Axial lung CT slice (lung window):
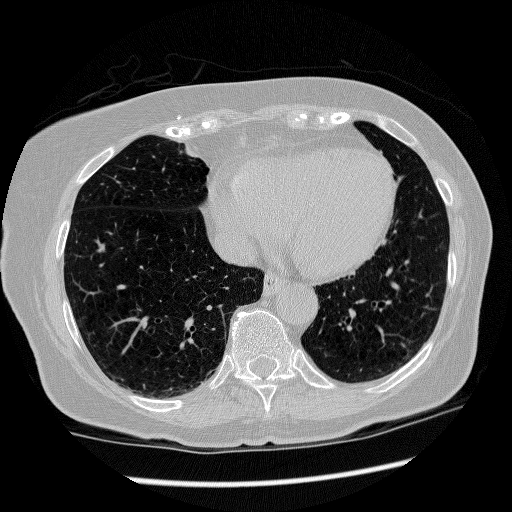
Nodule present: no